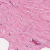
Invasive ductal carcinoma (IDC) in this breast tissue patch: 0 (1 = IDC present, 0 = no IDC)